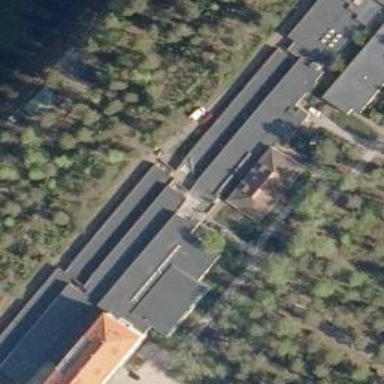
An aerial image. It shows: School.